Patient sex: F
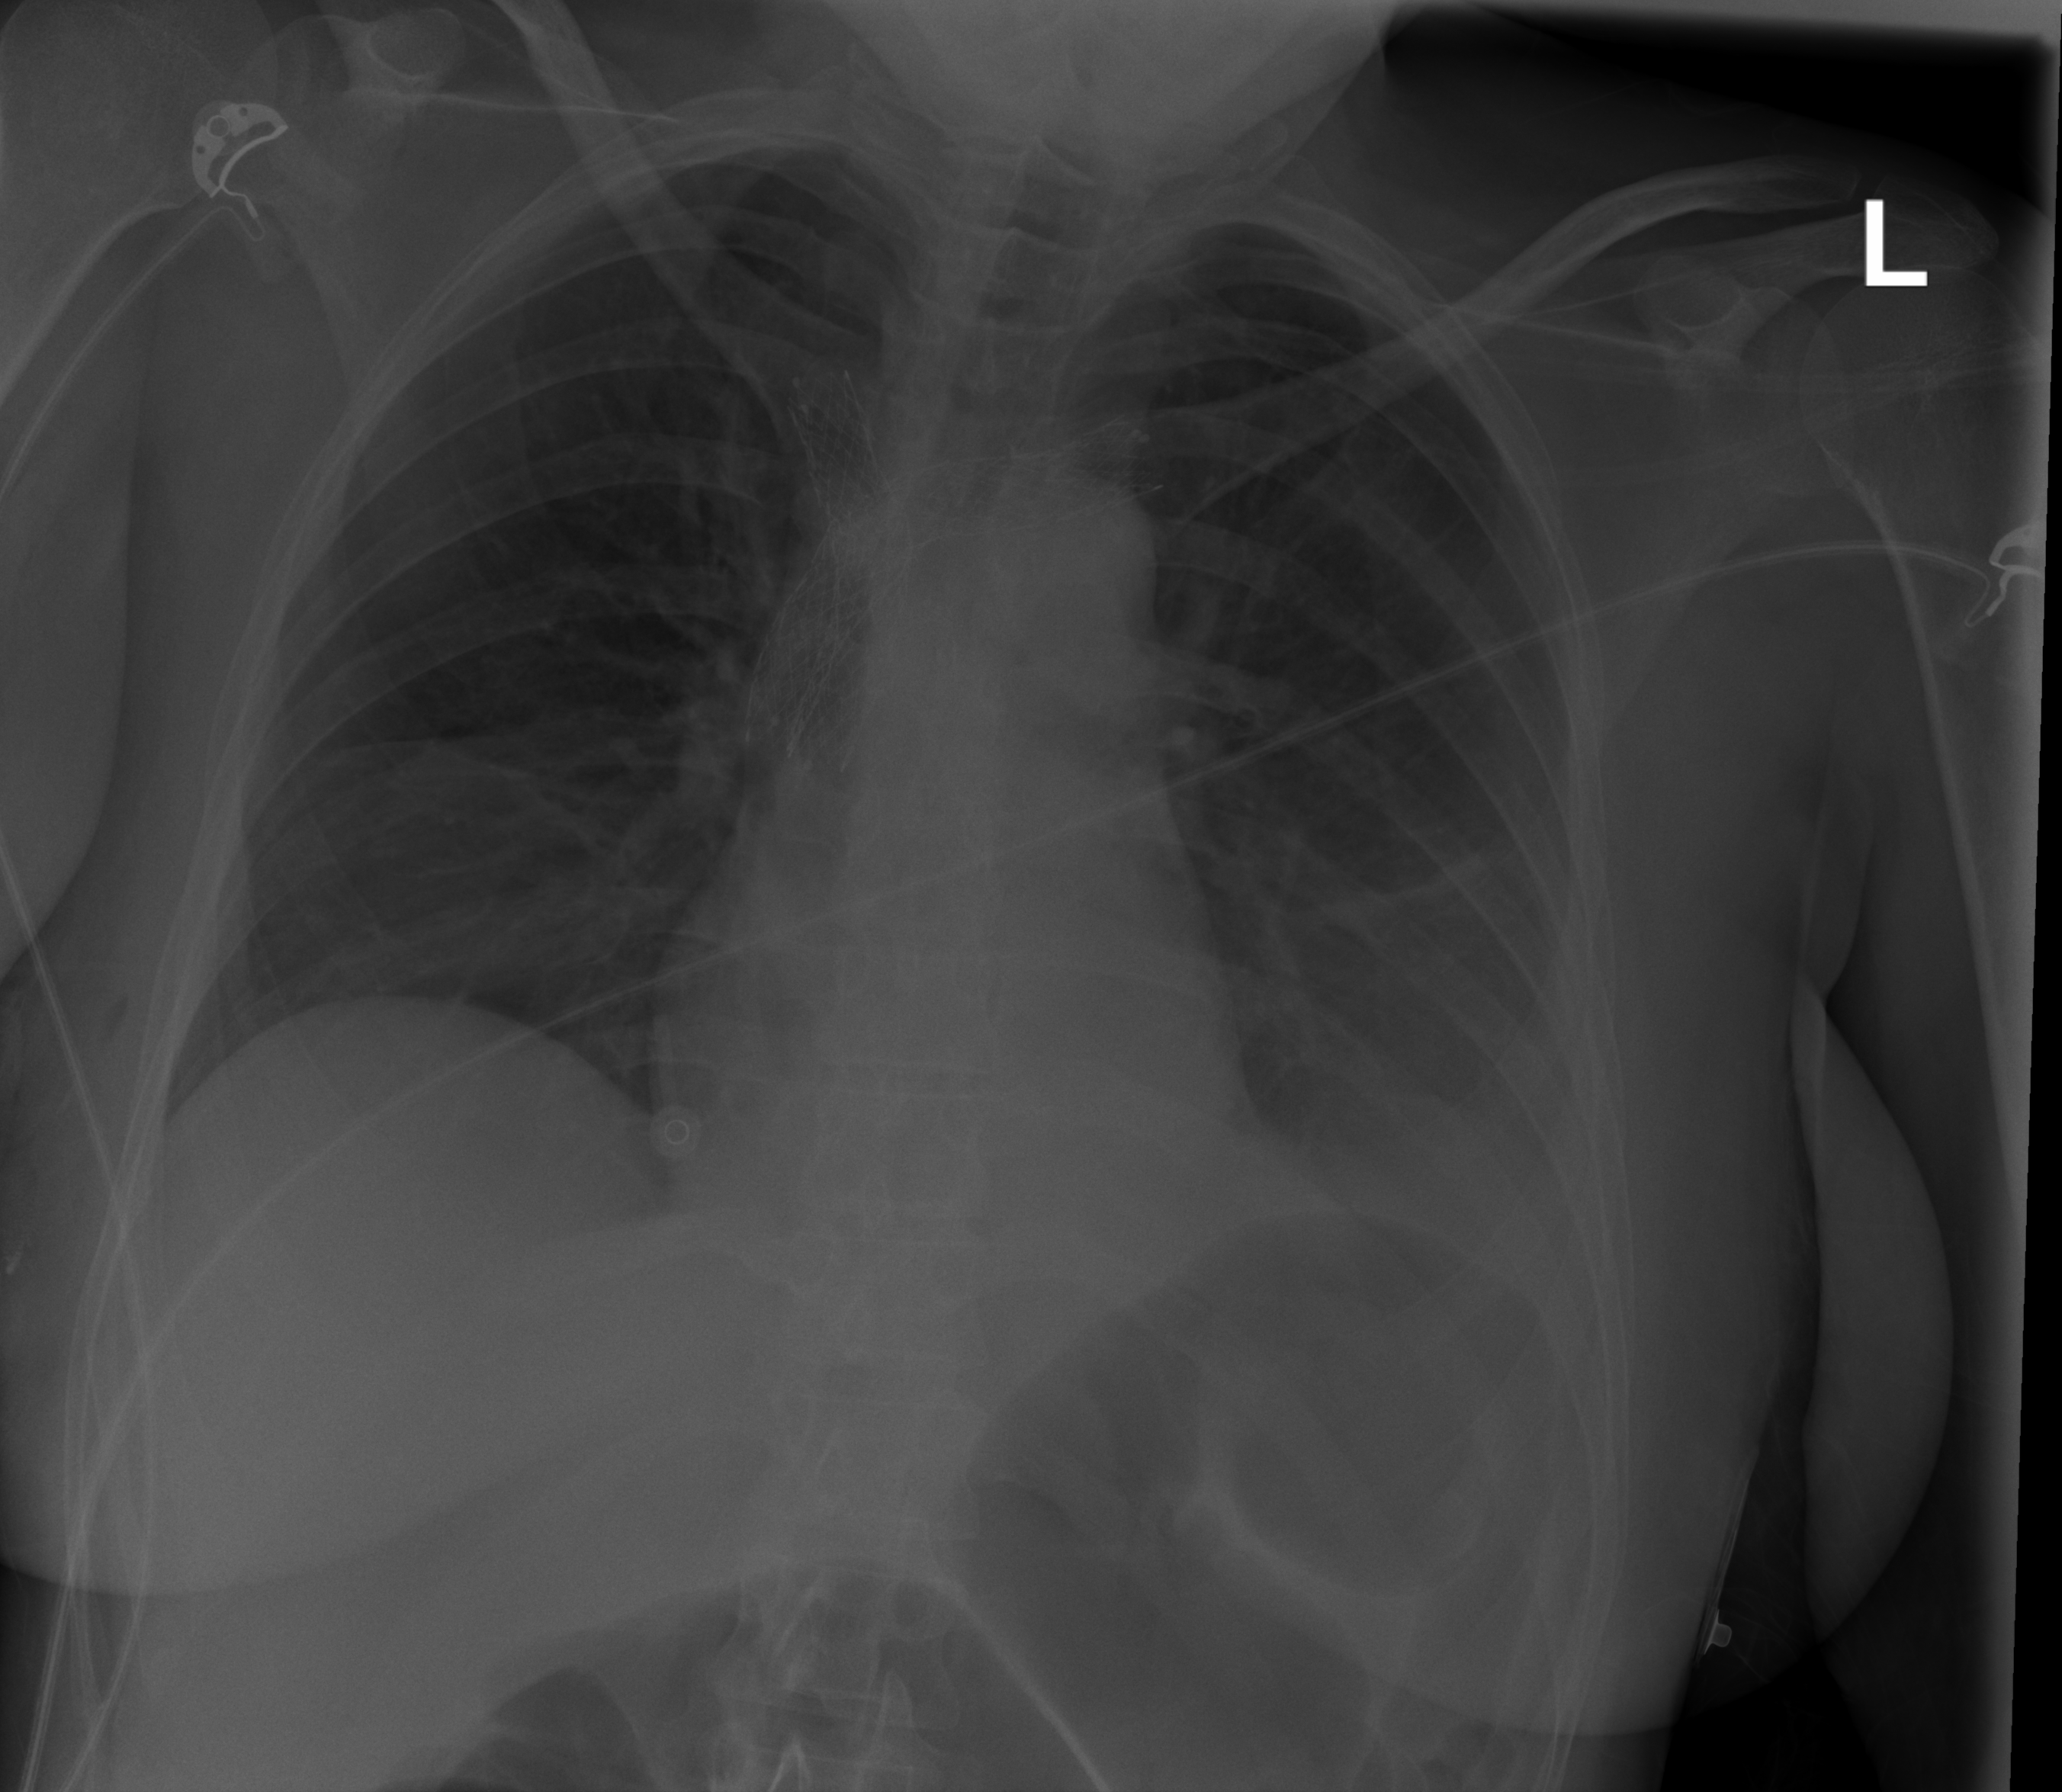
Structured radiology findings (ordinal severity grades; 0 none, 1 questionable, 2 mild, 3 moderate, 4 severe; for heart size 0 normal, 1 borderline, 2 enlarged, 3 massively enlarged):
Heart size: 0
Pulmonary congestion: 0
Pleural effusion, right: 0
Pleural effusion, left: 2
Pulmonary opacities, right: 0
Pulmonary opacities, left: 0
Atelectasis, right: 2
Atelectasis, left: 2